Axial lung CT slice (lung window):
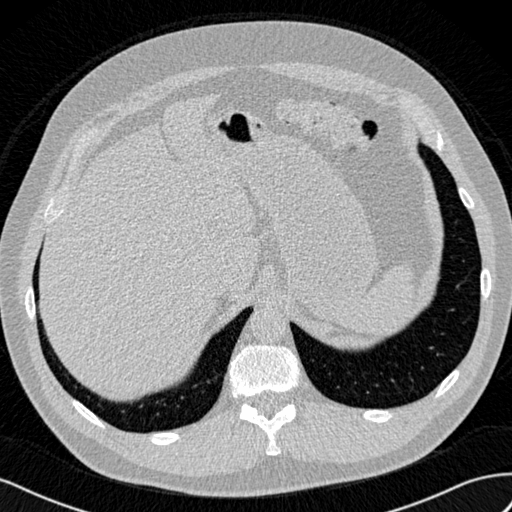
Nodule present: no